Question: I want to rotate the automatically-generated x-axis labels of my plot in order to prevent the labels from overlapping:

I have been advised that 'matplotlib.pyplot.setp' is worth a look, but I don't know how to use it in conjunction with labels that are generated automatically.
How can I rotate these labels?
'''
x = [element[0] for element in eventDuplicates]
y = [element[1] for element in eventDuplicates]
figure = matplotlib.pyplot.figure()
figure.suptitle("event duplicates", fontsize = 20)
matplotlib.pyplot.scatter(x, y, s = 1, alpha = 1)
axes = matplotlib.pyplot.gca()
axes.yaxis.set_major_formatter(FormatStrFormatter("%.0f"))
axes.xaxis.set_major_formatter(FormatStrFormatter("%.0f"))
axes.set_xlim(left = 0)
#axes.set_ylim(bottom = 0)
#matplotlib.pyplot.setp(rotation = 90) # <--- insert magic here
matplotlib.pyplot.xlabel("run numbers")
matplotlib.pyplot.ylabel("event numbers")
matplotlib.pyplot.savefig("diagnostic_event_duplicates_scatter.png")
'''
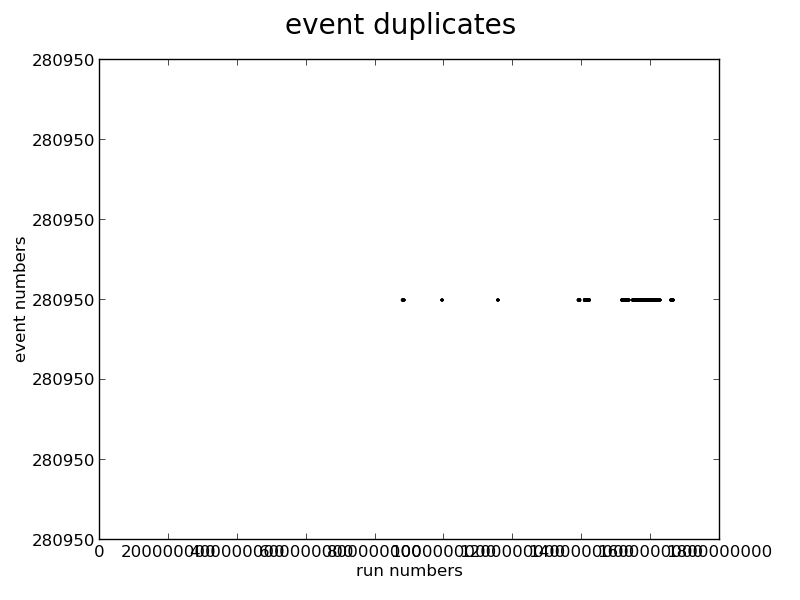
Answer: Something like this?
'''
import numpy as np
import matplotlib.pylab as pl
import matplotlib as mpl
mpl.rcParams['axes.formatter.useoffset'] = False
x = np.arange(<PHONE>, <PHONE>, 1)
y = np.cos(x)
pl.figure()
pl.subplot(121)
pl.plot(x,y)
pl.subplot(122)
pl.plot(x,y)
locs, labels = pl.xticks()
pl.setp(labels, rotation=90)
'''
<URL>